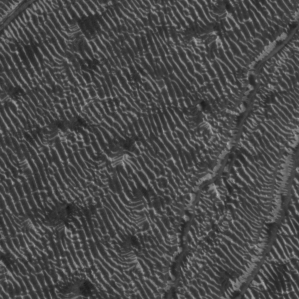
Label: frost